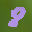
Label: 8